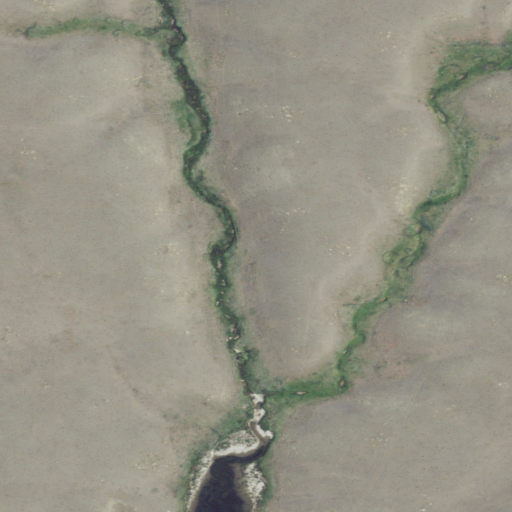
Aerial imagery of valley in Montana named Lemky Coulee containing grassland and shrub